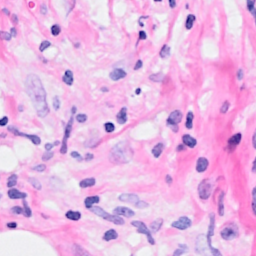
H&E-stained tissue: Breast